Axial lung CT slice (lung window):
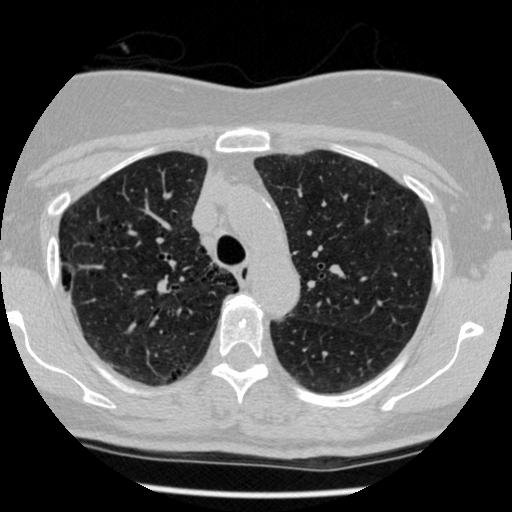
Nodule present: no